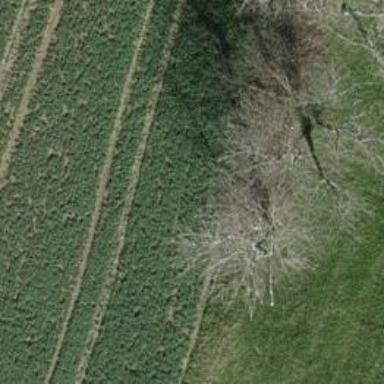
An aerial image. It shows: Row of trees in natural setting.